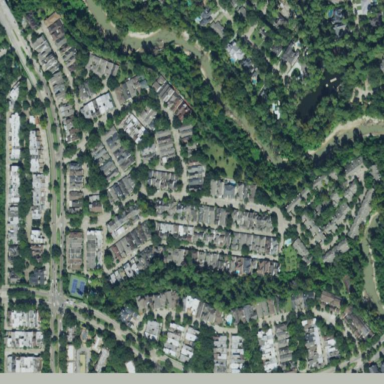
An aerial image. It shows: Residential area with townhomes.